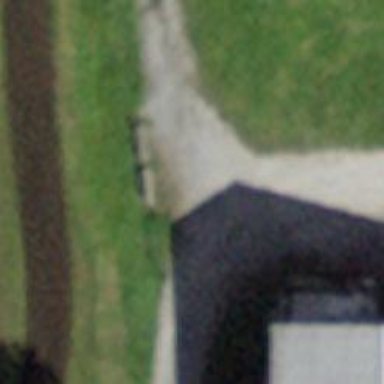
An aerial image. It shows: Bench for seating.